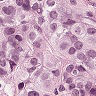
Metastatic tissue present: yes